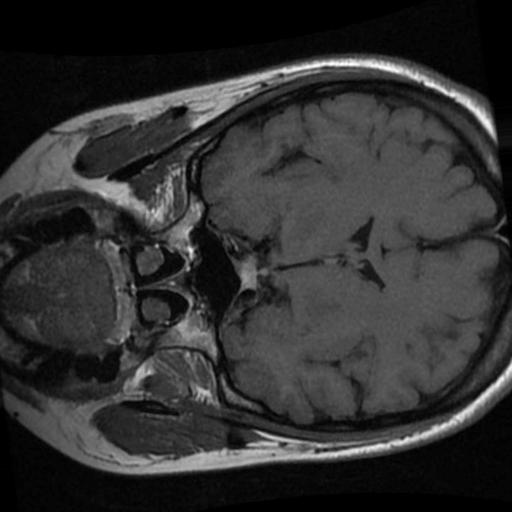
Label: brain_tumor